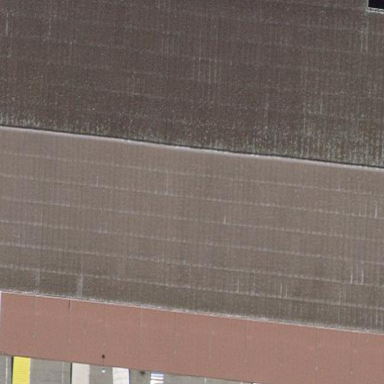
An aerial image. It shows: Industrial building.